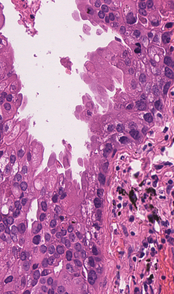
Tumor epithelial tissue: yes
Tumor-associated stroma tissue: yes
Normal tissue: no